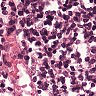
Metastatic tissue present: no